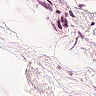
Metastatic tissue present: no